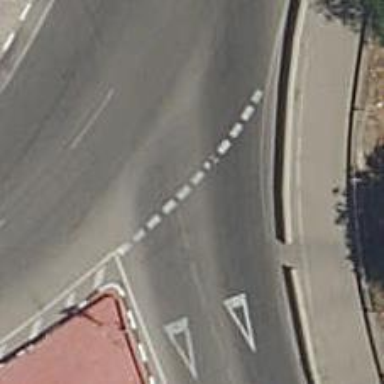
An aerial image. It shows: Road with "give way" sign.